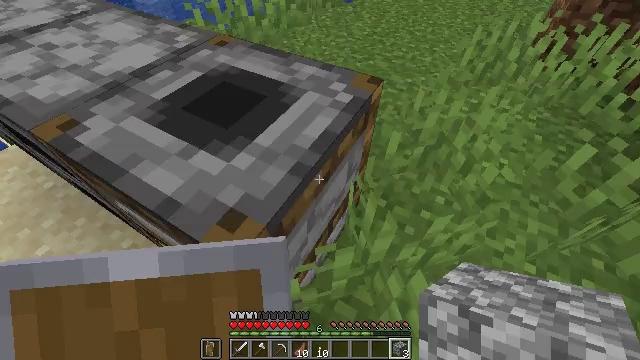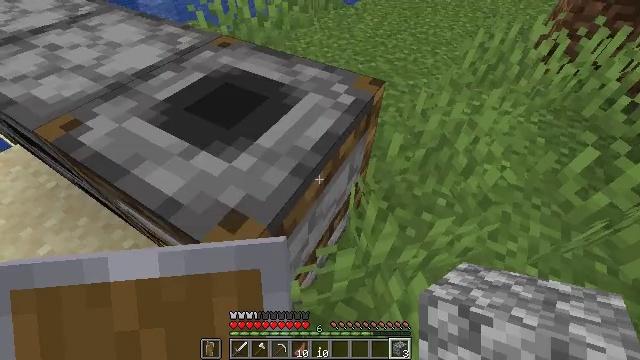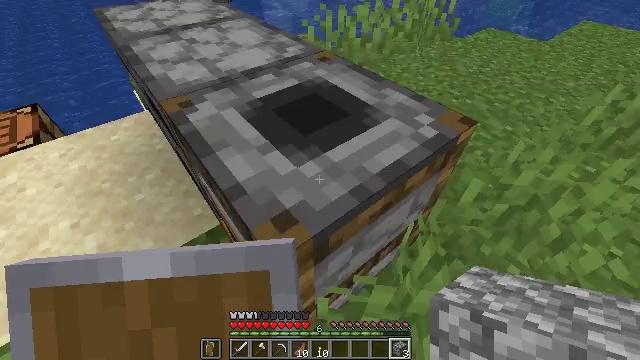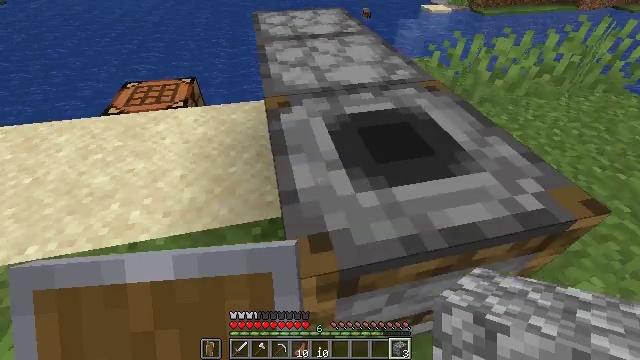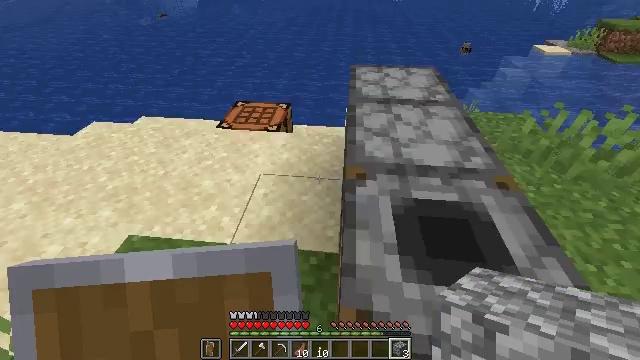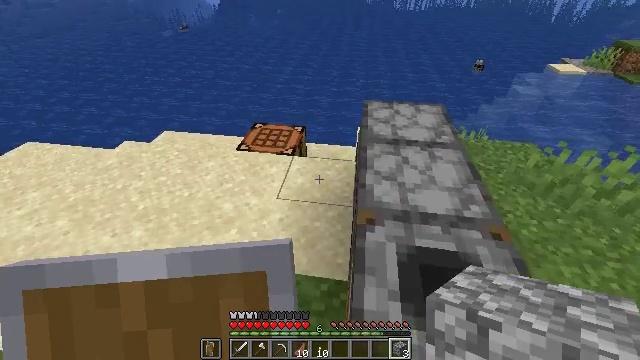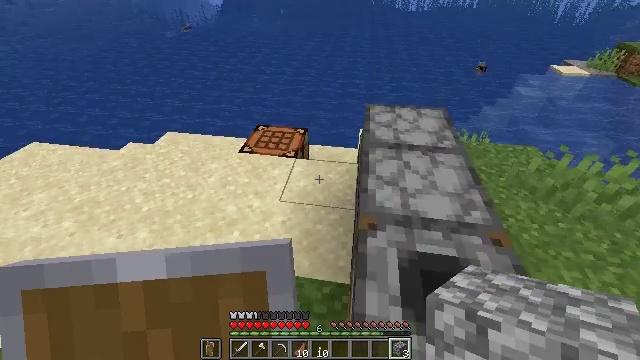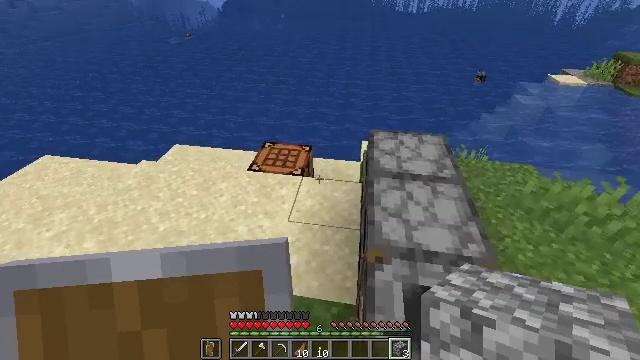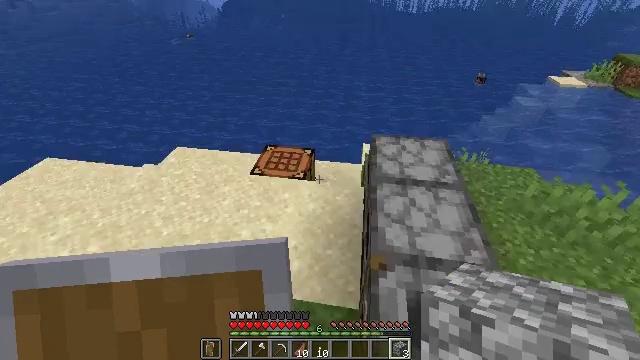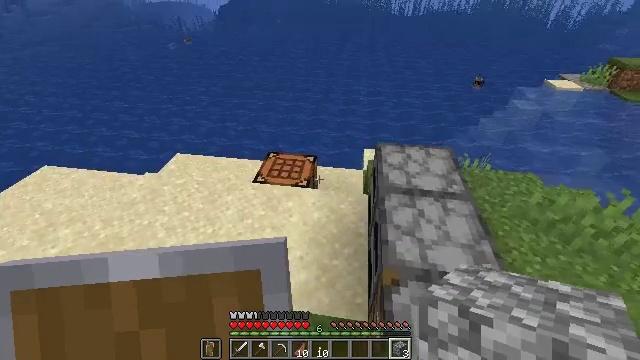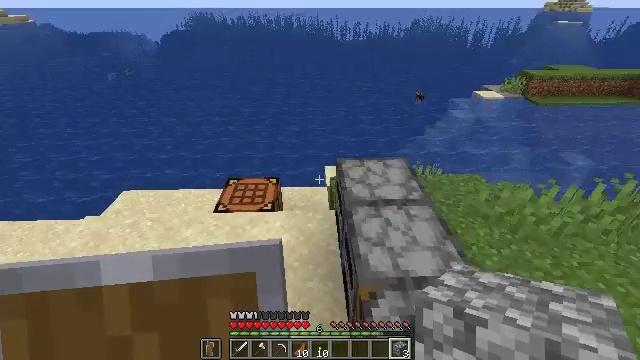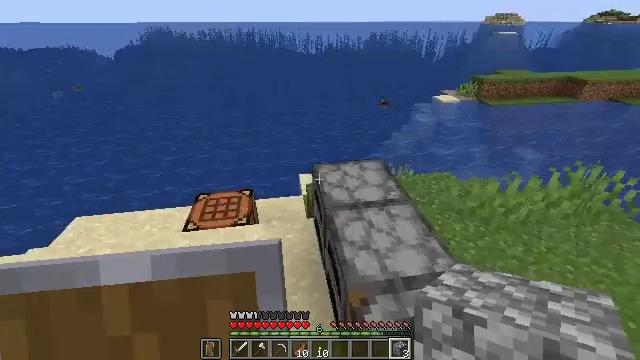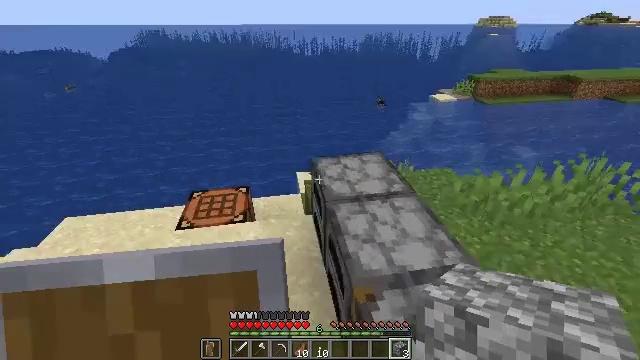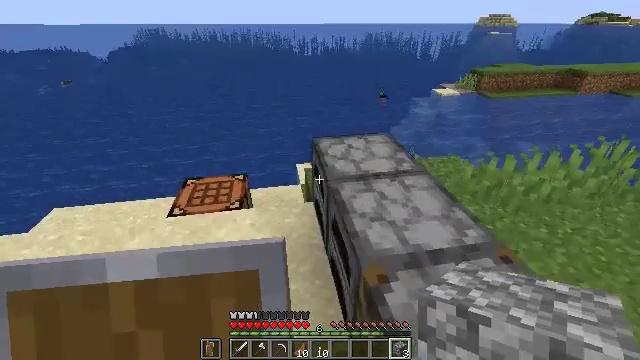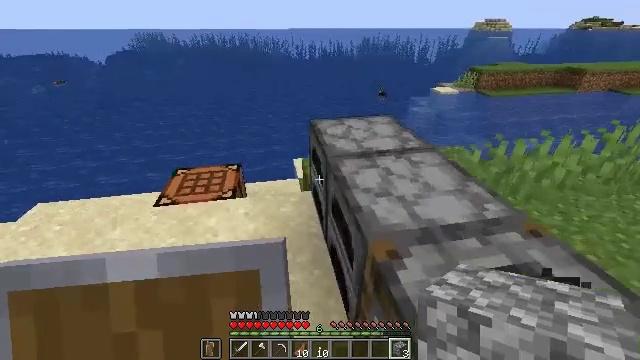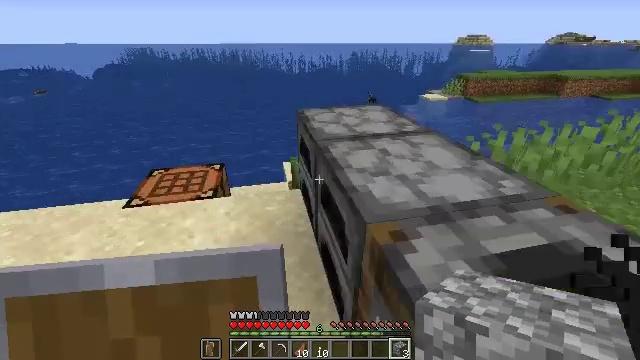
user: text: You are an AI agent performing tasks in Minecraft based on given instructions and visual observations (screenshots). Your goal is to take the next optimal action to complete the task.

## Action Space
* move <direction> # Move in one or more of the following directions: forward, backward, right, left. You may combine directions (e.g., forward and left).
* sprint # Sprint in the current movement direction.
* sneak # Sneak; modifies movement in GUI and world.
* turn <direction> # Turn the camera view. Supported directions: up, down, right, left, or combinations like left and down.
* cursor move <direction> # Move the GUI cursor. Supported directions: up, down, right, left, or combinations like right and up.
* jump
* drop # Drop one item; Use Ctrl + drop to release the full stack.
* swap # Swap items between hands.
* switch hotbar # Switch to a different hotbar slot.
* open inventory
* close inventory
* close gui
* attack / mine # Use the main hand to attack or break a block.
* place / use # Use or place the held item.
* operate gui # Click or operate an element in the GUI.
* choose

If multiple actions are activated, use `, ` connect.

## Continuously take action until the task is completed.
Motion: motion action
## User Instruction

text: Open the crafting table and make a spruce boat with spruce planks.
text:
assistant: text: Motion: open inventory
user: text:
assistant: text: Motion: move forward, turn left and up, open inventory
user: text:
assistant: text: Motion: move forward, turn left and up
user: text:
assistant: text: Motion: move forward and move left, turn left and up, jump
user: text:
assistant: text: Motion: move forward and move left, turn left and up, jump
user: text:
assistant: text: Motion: move forward and move left, jump
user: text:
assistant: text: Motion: move forward and move left, jump
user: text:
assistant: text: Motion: move forward and move left, jump
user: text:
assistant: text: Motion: move forward
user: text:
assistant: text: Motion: move forward and move right, turn right and up
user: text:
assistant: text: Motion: move forward and move right, turn right and up
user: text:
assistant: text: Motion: move forward and move right
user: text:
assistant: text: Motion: move forward and move right
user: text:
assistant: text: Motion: move forward and move right
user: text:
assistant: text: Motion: move forward and move right, turn right and up
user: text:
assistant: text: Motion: turn right and up
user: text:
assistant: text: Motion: turn right and up
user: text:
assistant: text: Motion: turn right and up
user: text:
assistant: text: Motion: turn up
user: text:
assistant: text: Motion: move forward
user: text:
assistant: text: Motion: move forward and move right, jump
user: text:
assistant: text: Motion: move forward and move right, jump
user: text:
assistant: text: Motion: move forward and move right, jump
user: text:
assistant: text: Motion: move forward and move right, jump
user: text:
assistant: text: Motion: move forward and move right, jump
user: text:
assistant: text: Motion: move forward and move right
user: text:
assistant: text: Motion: move forward and move right
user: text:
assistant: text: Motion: move forward and move right
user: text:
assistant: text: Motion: move right
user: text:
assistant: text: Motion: no_op